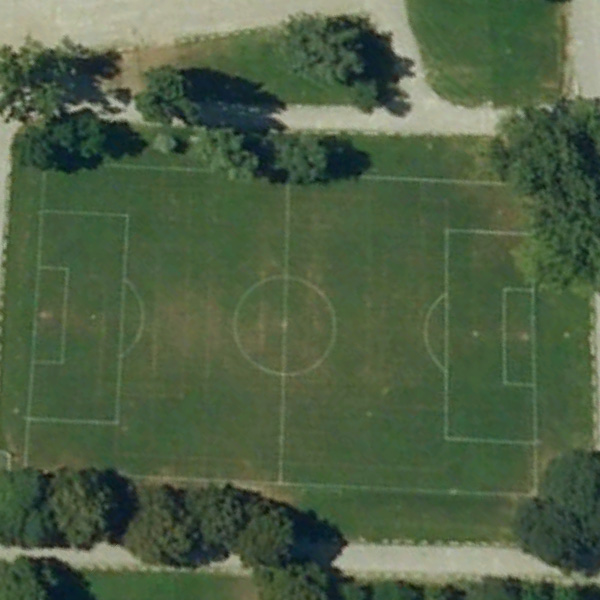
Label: Playground